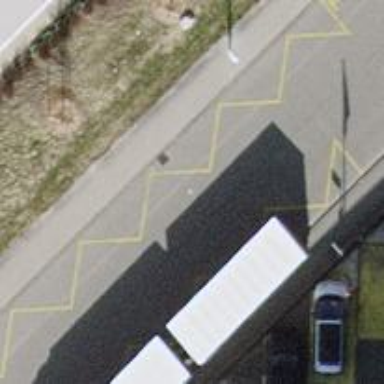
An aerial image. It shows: Bus stop with stop position for public transport.